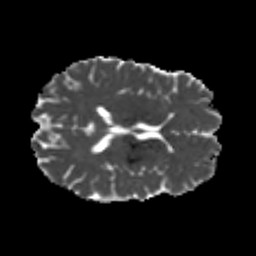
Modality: MD
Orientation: axial
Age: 25
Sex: male
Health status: healthy
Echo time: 0.074 s